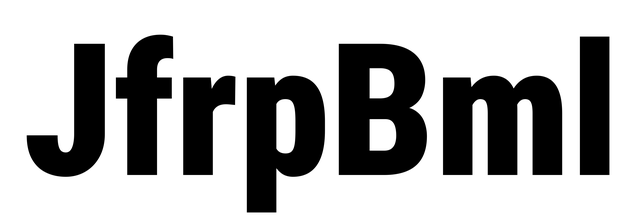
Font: Roboto_Condensed_Black